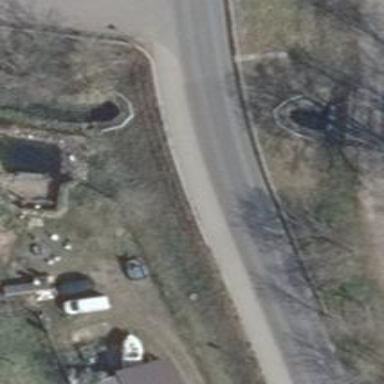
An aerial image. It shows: Footway along the road.